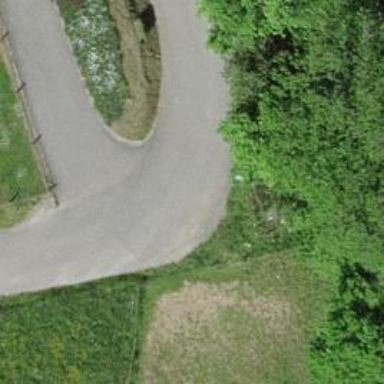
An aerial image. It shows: Residential road.